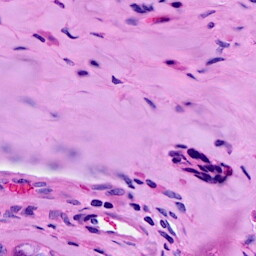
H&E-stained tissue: Breast